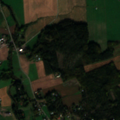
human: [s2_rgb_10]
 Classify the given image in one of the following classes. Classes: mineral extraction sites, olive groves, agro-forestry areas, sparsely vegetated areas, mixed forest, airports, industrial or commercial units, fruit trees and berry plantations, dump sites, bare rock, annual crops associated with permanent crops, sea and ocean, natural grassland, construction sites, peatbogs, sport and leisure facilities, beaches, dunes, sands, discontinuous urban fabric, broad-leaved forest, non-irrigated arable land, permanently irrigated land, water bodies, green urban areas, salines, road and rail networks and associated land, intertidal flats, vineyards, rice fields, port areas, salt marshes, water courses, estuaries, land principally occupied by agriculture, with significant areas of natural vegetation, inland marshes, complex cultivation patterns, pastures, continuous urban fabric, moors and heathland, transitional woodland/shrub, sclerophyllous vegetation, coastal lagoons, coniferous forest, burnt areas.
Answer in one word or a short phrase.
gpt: non-irrigated arable land, land principally occupied by agriculture, with significant areas of natural vegetation, mixed forest